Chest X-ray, AP view. Patient: 47 years old, sex F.
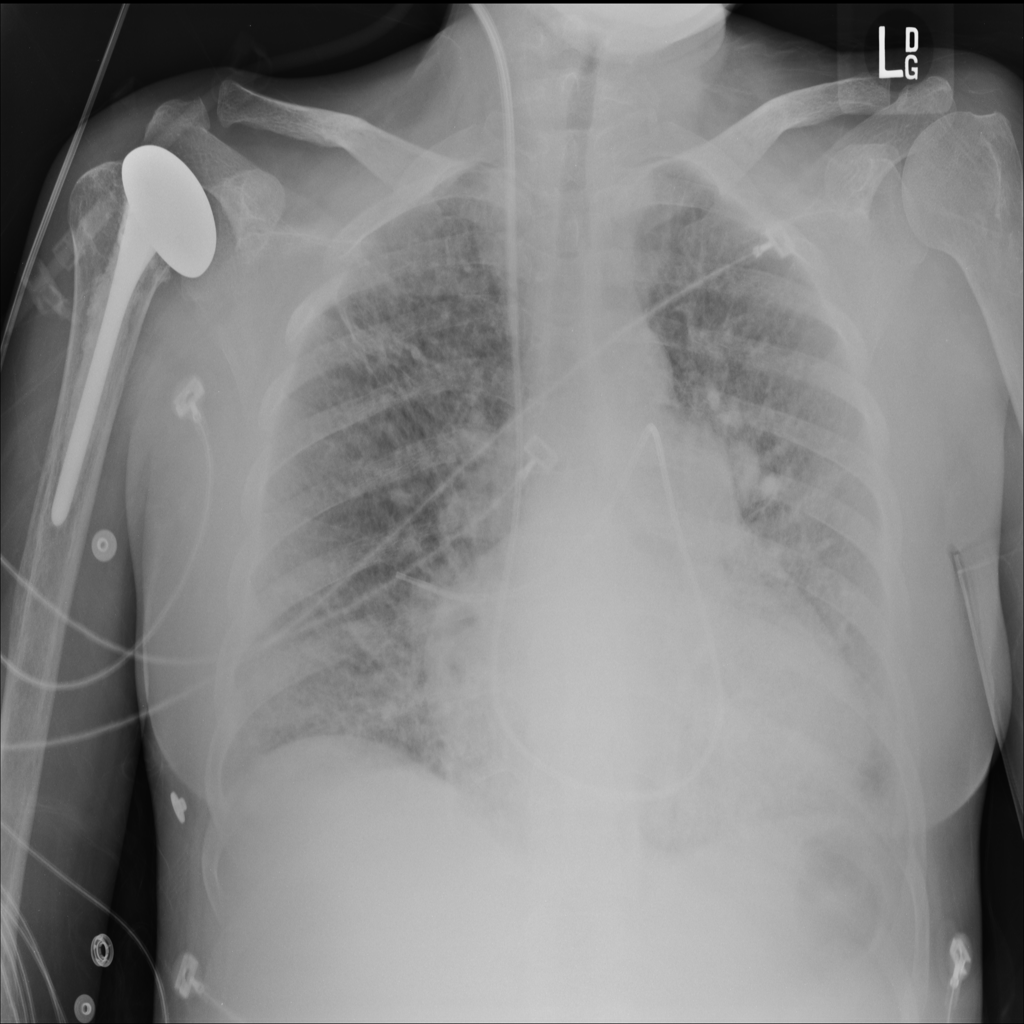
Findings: Atelectasis